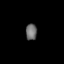
Tissue: lung
Cell type: Endothelial cells
Senescence score: 0.585
Nuclear area (px): 174
Mean DAPI intensity: 111.368